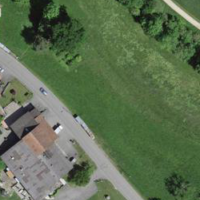
EUNIS habitat code: 24
Species observed at this site:
Filipendula ulmaria